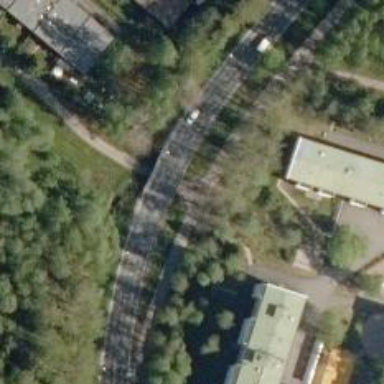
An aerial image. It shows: Asphalt track designated as cycleway.